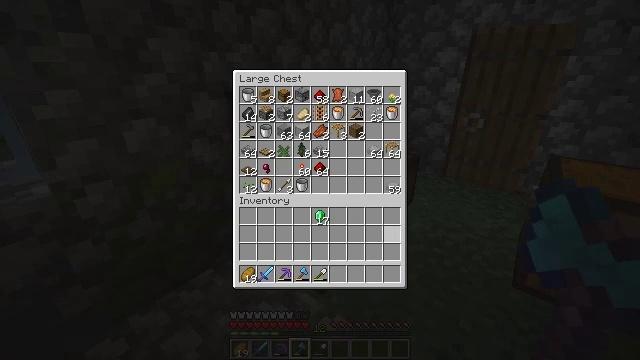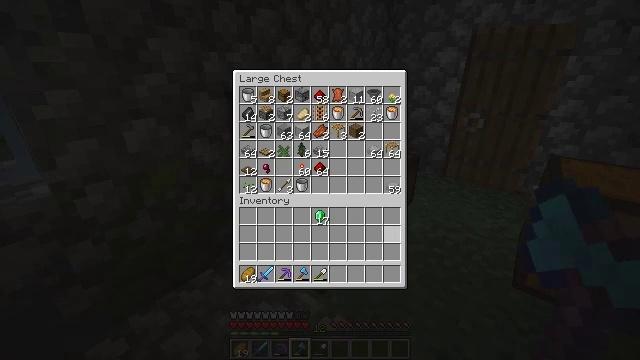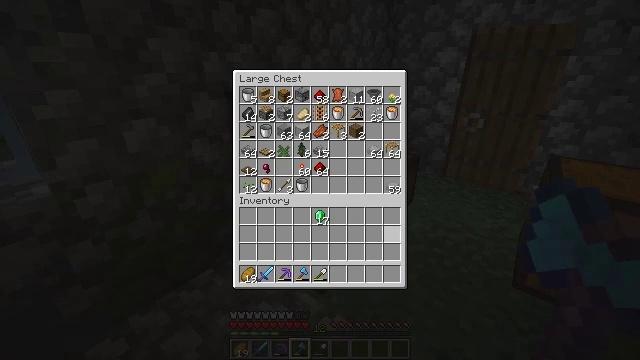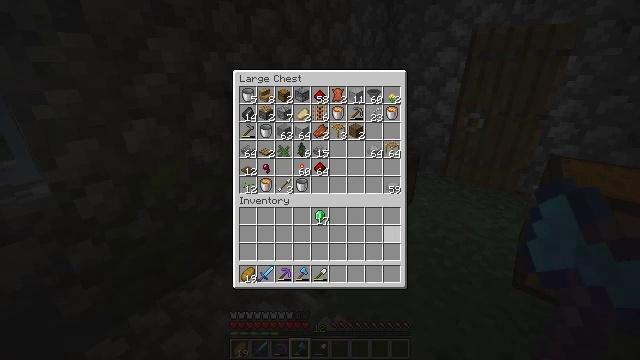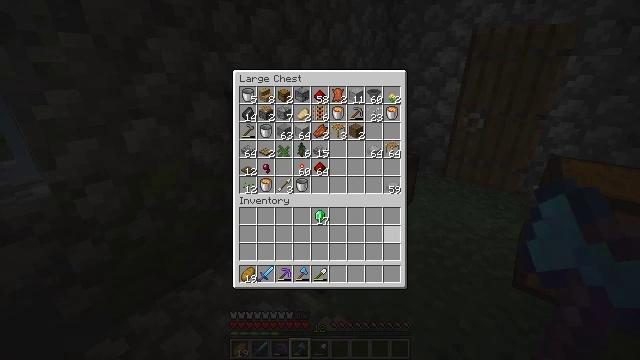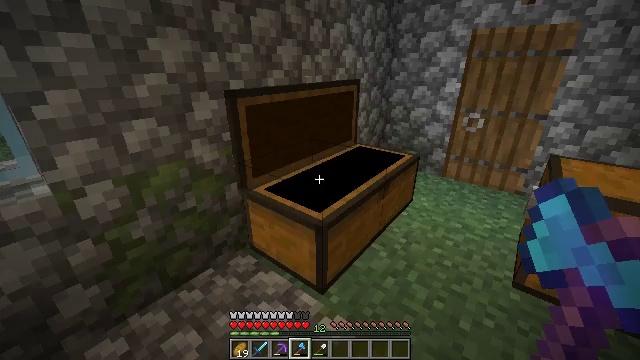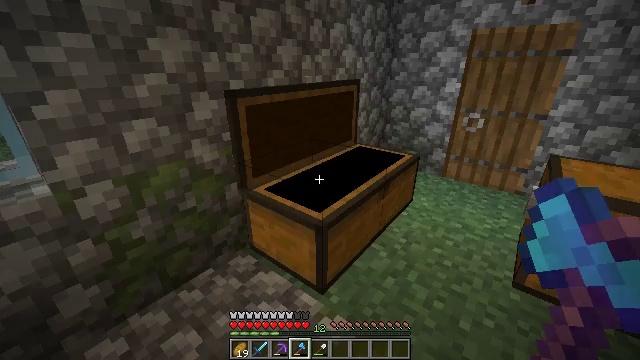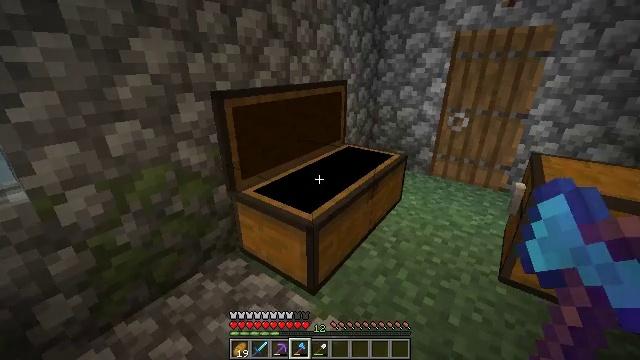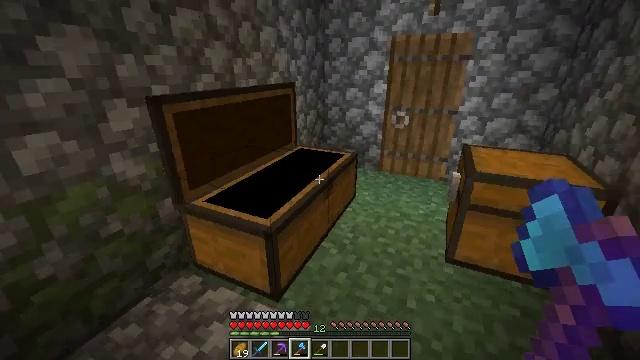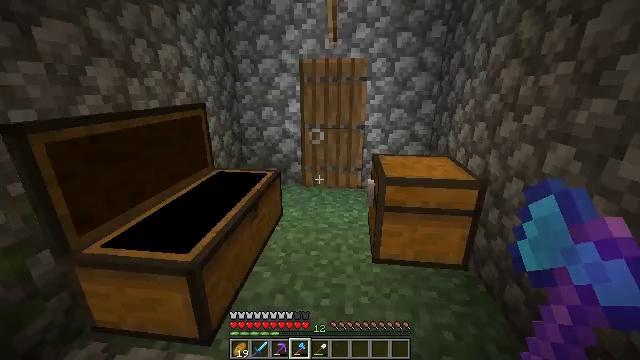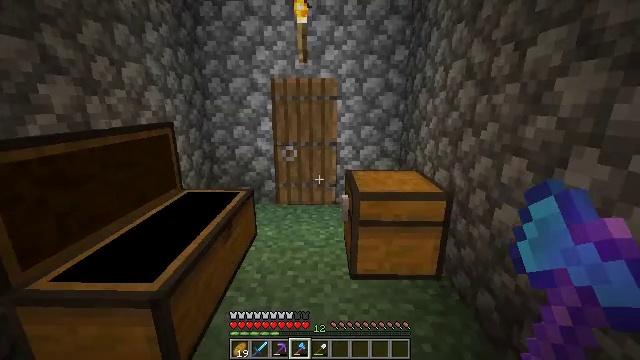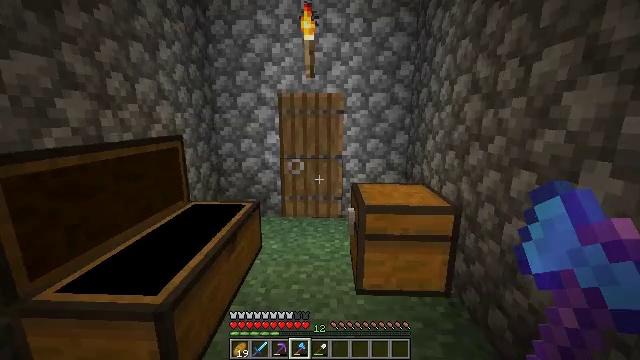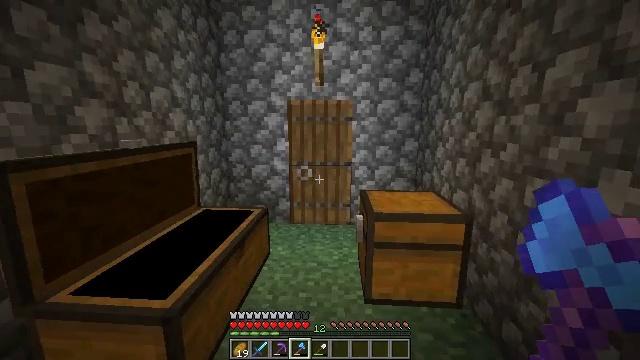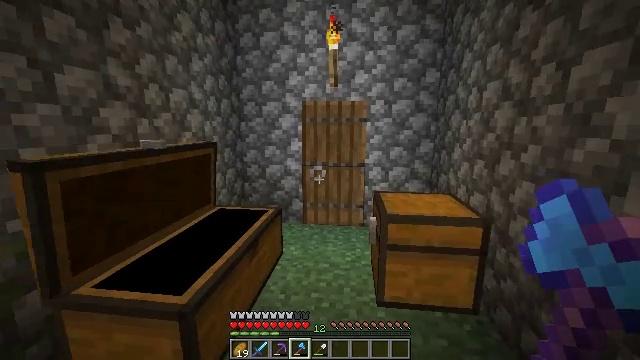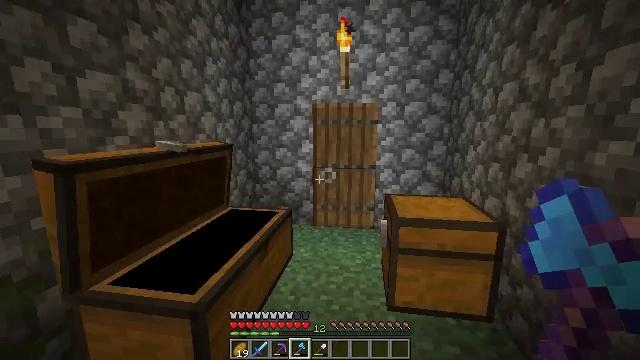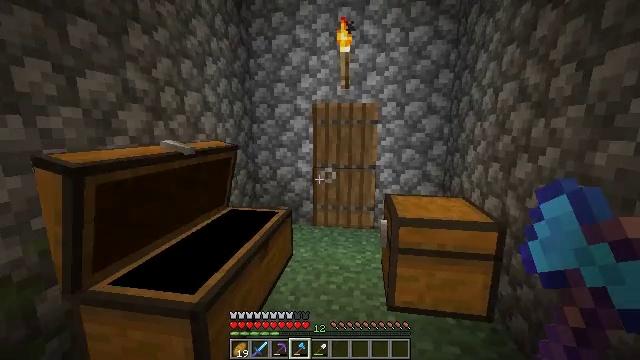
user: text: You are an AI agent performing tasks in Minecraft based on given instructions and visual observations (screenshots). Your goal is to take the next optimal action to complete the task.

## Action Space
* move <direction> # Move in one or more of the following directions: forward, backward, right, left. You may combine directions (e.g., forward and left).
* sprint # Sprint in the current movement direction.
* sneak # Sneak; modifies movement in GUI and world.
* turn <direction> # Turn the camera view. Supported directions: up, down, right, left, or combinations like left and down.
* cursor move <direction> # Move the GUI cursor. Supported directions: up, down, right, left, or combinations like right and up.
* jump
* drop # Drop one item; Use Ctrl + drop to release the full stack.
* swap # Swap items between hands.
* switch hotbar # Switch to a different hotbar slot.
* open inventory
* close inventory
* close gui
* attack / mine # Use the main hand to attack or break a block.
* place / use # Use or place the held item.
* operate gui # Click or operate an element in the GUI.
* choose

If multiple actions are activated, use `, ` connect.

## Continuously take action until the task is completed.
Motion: motion action
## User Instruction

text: Craft iron boots in the crafting grid.
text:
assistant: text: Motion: no_op
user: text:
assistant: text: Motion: no_op
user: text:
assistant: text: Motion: no_op
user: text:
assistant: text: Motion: no_op
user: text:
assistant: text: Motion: no_op
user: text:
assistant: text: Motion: no_op
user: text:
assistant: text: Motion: turn right
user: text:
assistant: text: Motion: turn right
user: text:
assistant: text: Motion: turn right and up
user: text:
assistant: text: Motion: turn right and up
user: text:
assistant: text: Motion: turn left and up
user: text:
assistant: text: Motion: turn left and up
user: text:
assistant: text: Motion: turn left
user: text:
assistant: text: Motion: turn left
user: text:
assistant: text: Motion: no_op
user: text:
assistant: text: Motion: no_op
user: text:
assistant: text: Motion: move forward, turn up
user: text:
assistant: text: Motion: move forward, turn right
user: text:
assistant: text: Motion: move forward, turn right and up
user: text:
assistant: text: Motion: move forward, turn right
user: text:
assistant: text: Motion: move forward, use / place
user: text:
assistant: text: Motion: move forward, use / place
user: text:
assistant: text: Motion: move forward, use / place
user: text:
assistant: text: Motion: move forward, use / place
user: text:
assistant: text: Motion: move forward
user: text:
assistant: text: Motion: move forward, sprint
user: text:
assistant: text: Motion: move forward, sprint
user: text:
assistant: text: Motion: move forward, sprint
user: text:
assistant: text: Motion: move forward, sprint, turn down
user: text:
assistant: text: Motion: move forward, sprint, turn right and down